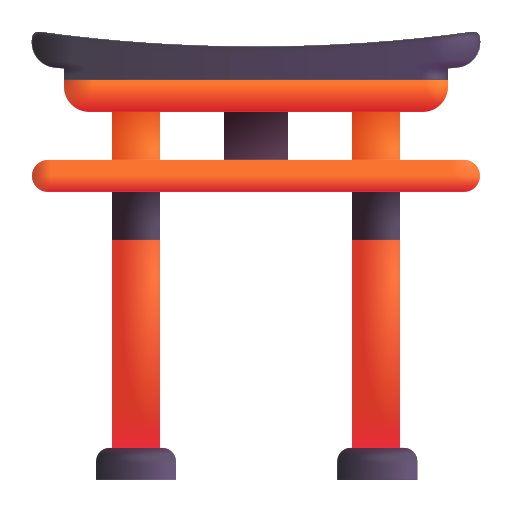
shinto shrine color